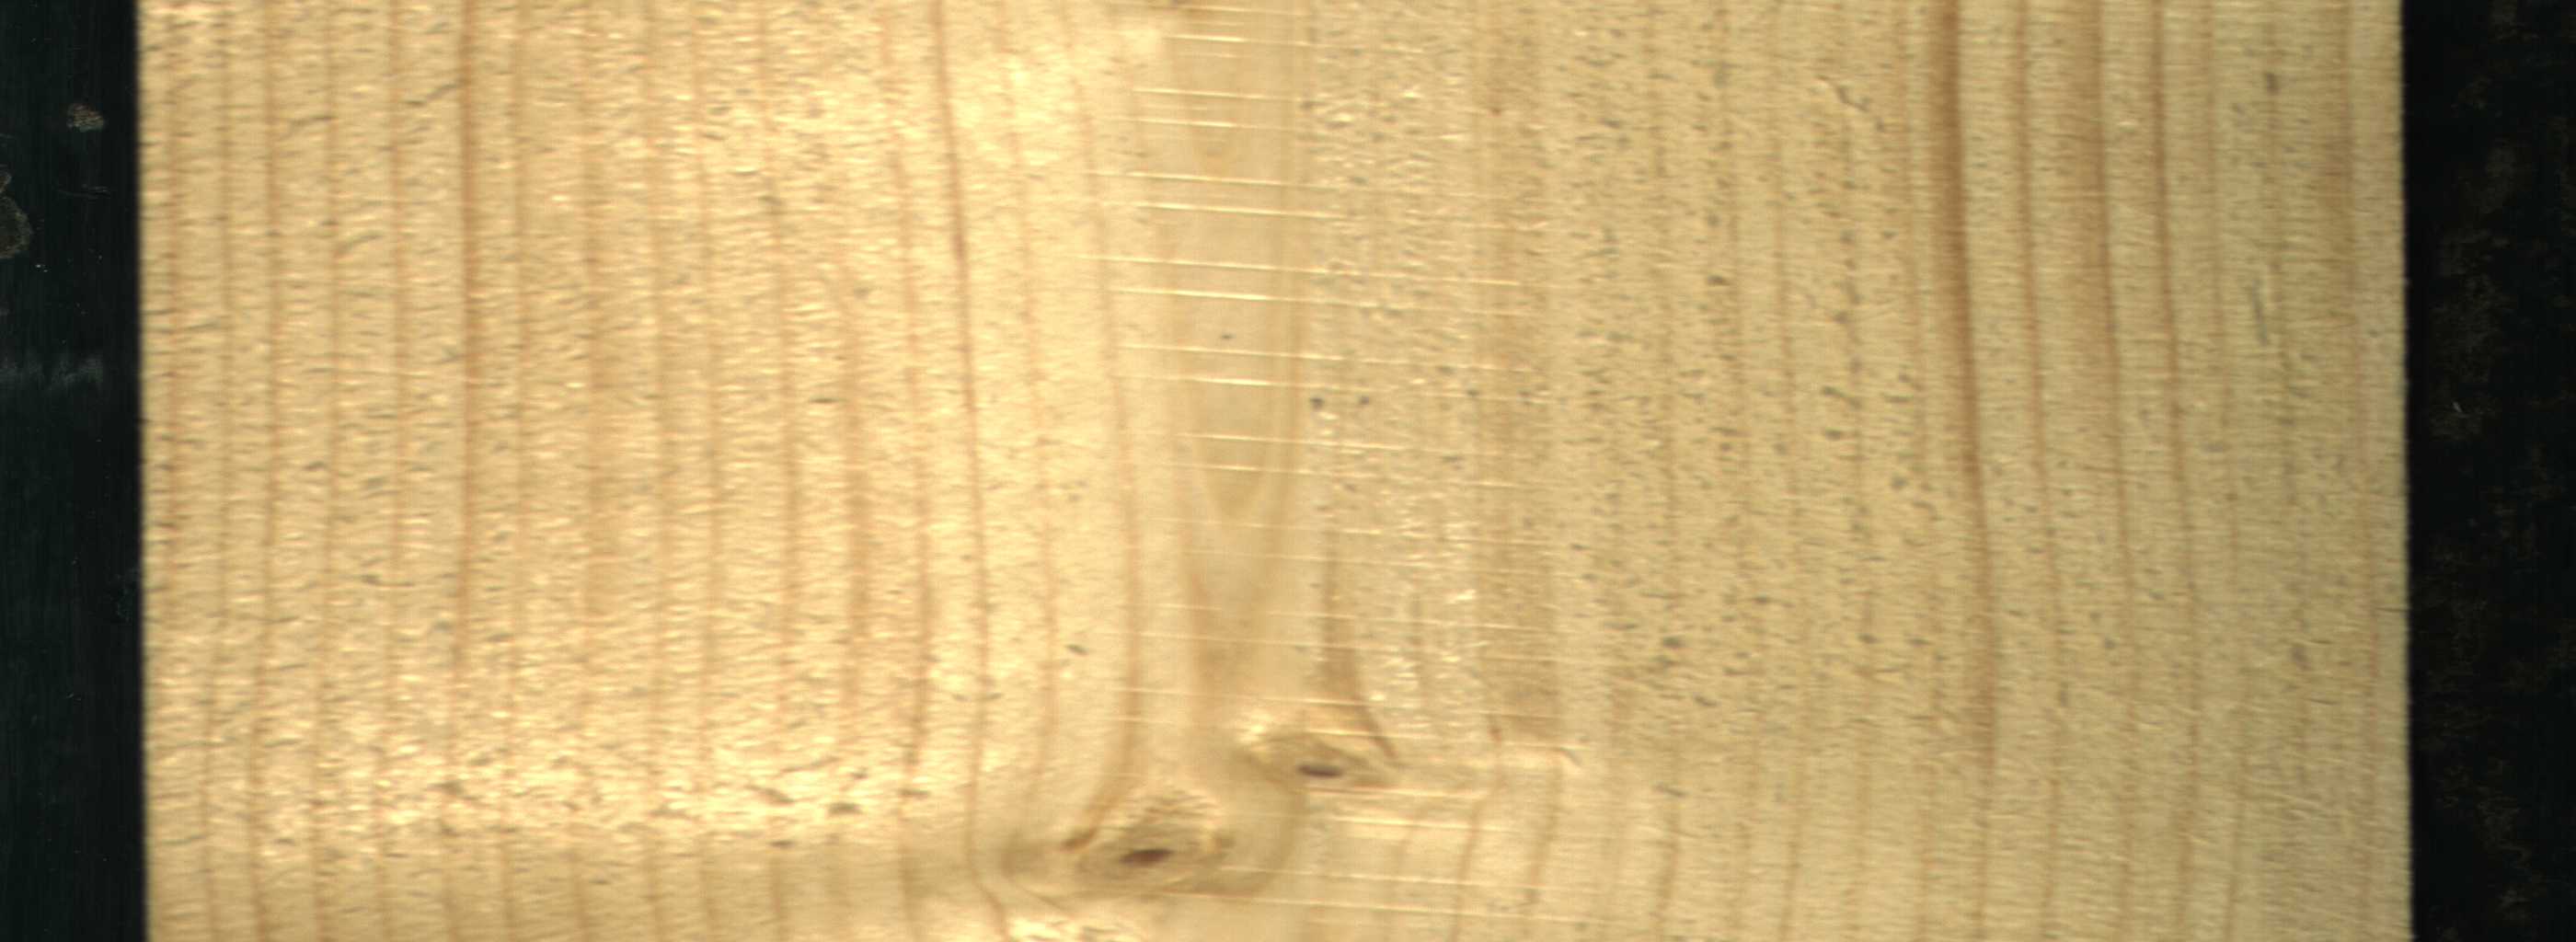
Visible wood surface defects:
Live_Knot
Live_Knot